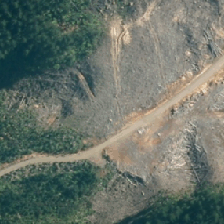
Land cover: harvested_forest